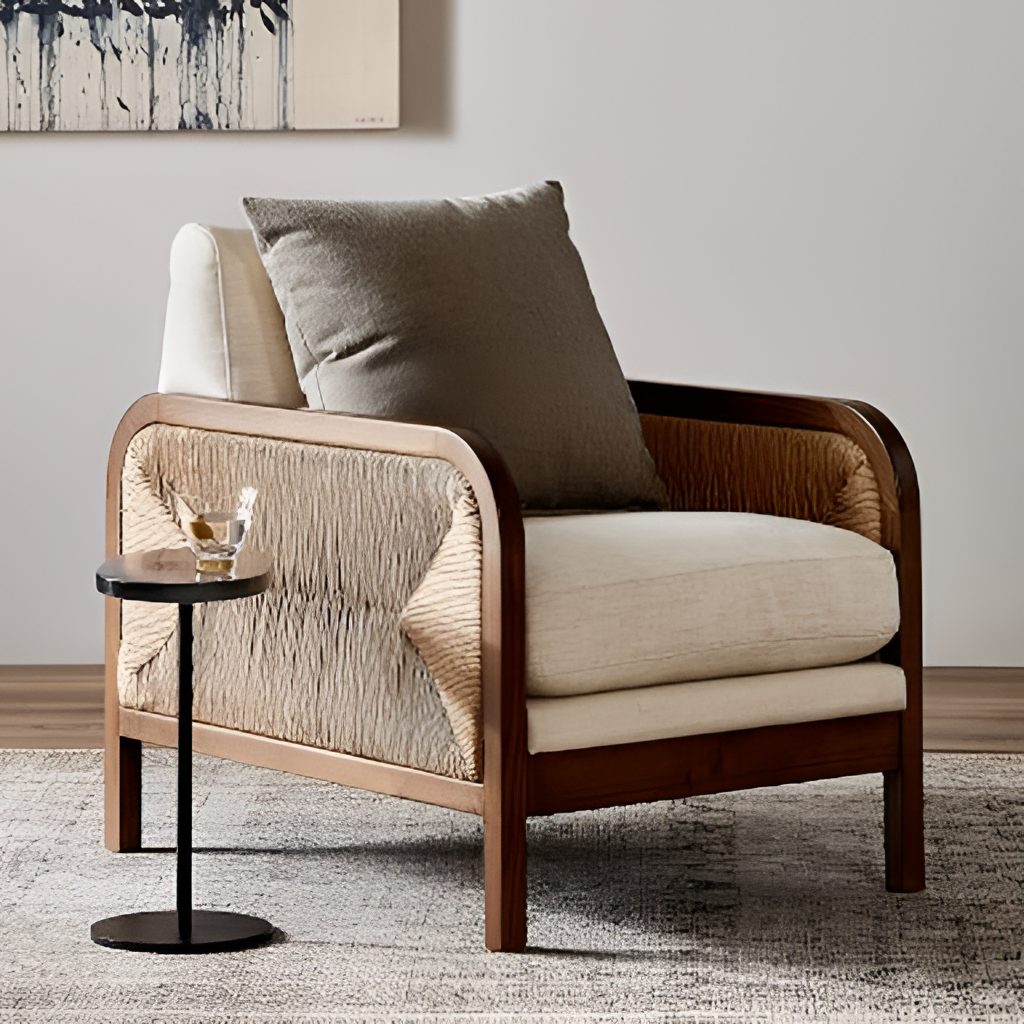
fabric armchair, living room, contemporary, wood flooring, with plank pattern, gray paint wallpaper, with solid pattern